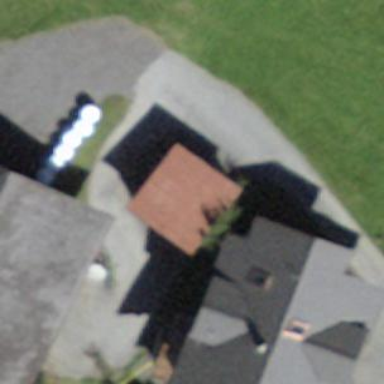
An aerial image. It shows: Shed building.